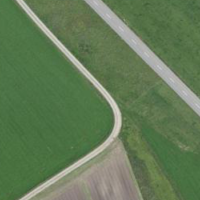
EUNIS habitat code: 52
Species observed at this site:
Veronica hederifolia